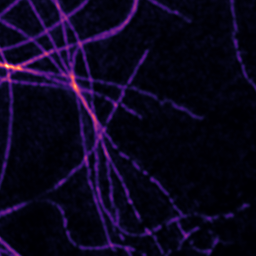
Label: Super-resolution Microtubules image